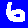
Digit: 6